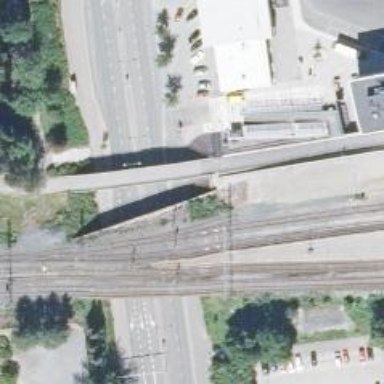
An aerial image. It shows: Railway signal.